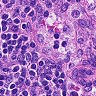
Metastatic tissue present: no